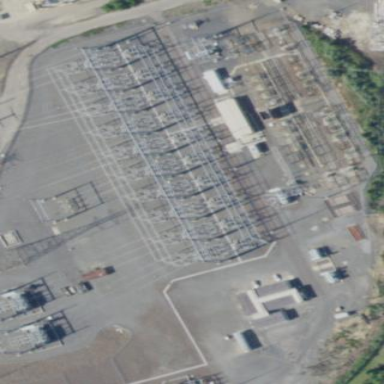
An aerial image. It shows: Power substation.